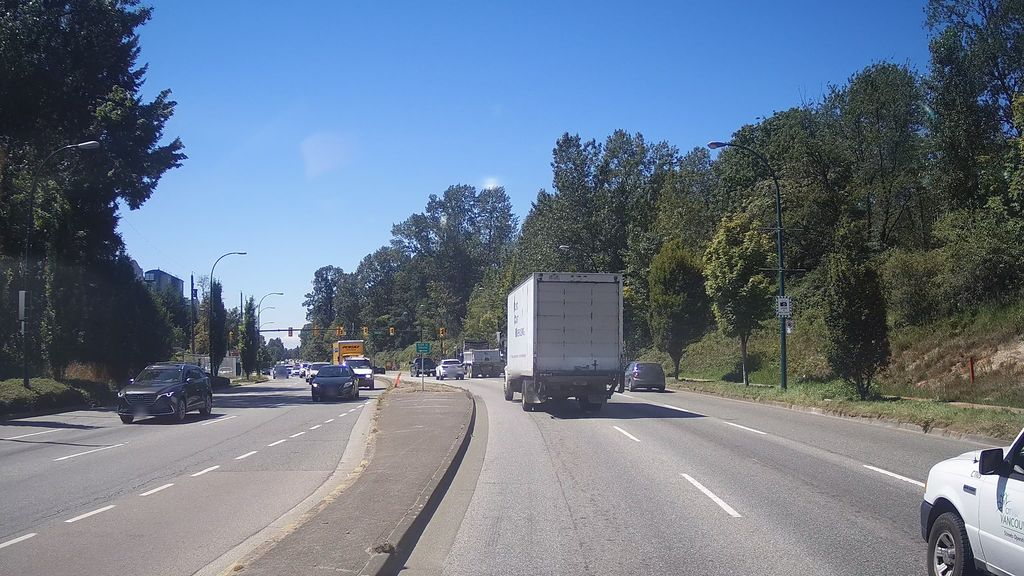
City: vancouver